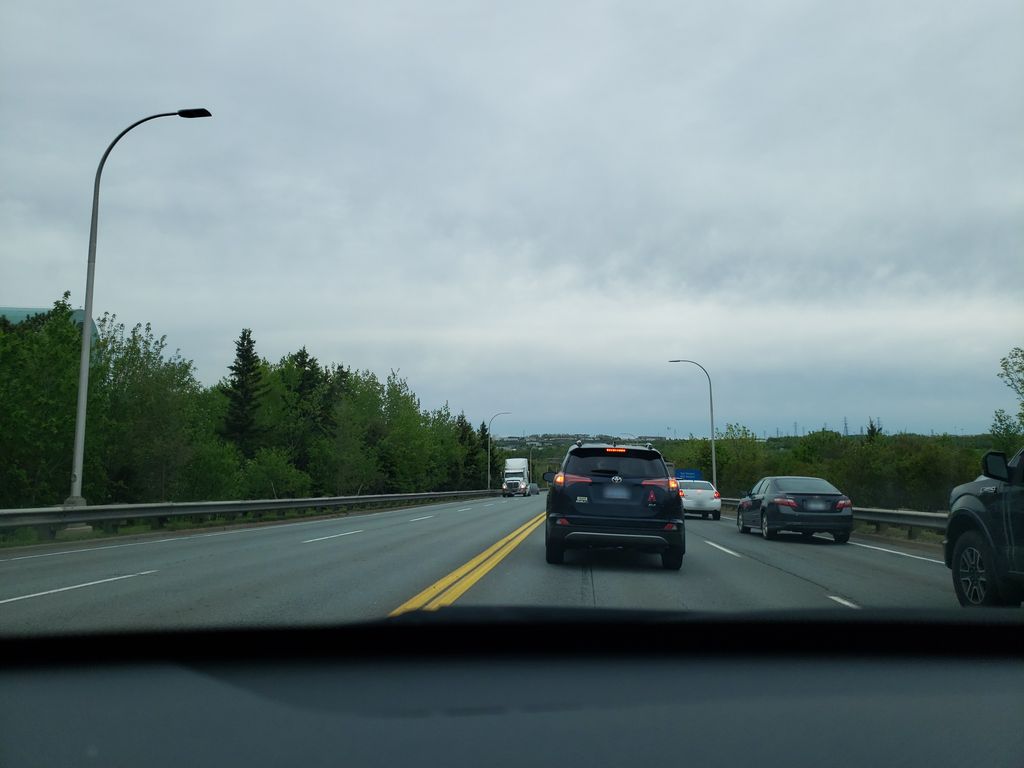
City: halifax